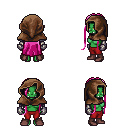
a pixel art fantasy rpg character, female body template, orc, green skin, steel arm armor, red pants, pink extra-long hairstyle, cloth hood, metal gloves, maroon shoes, four views (front, back, left, right), 2x2 character sprite sheet, small pixel art, hard edges, no anti-aliasing